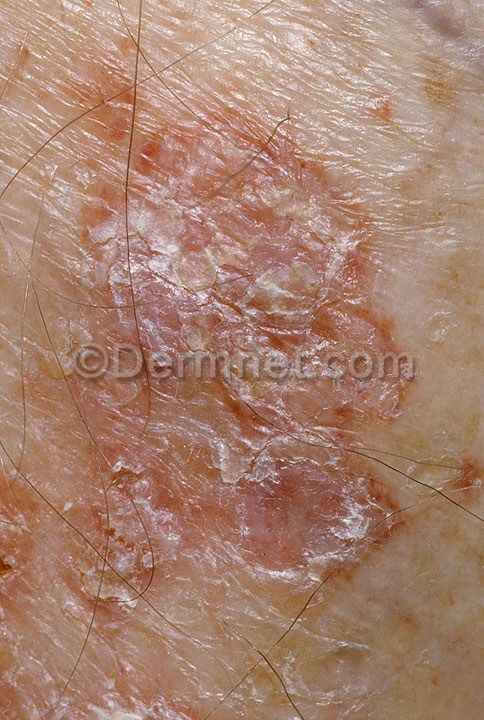
Disease: Actinic Keratosis Basal Cell Carcinoma and other Malignant Lesions